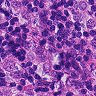
Metastatic tissue present: yes